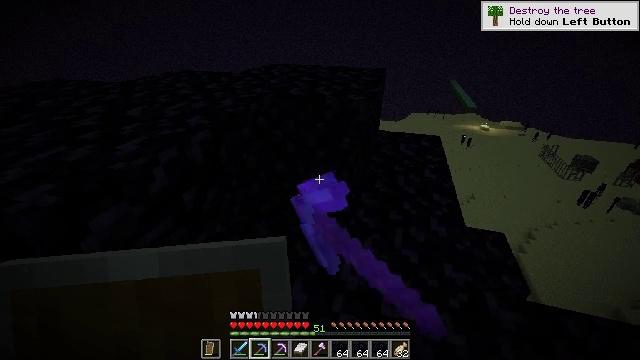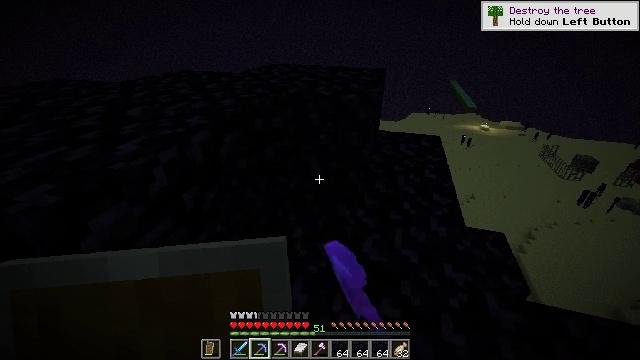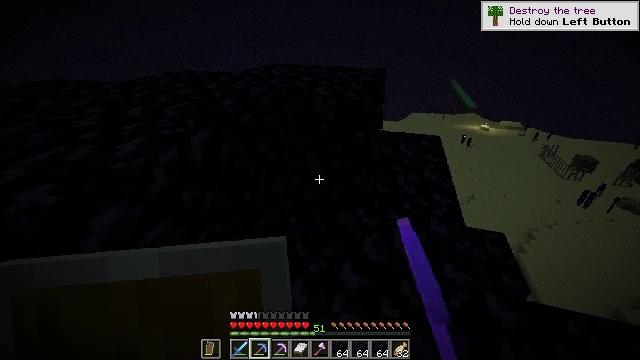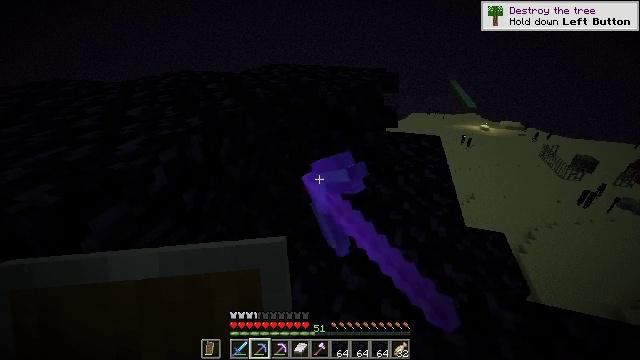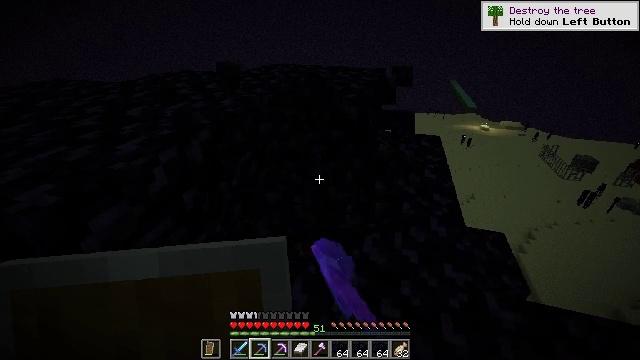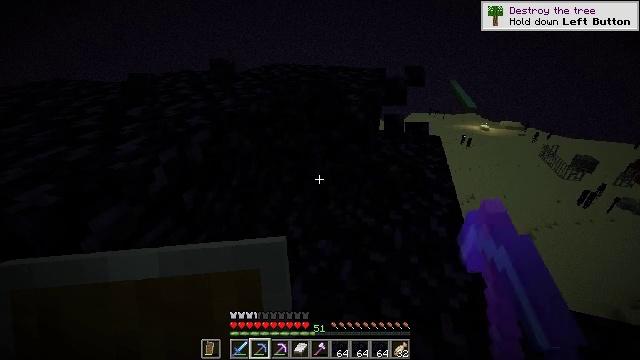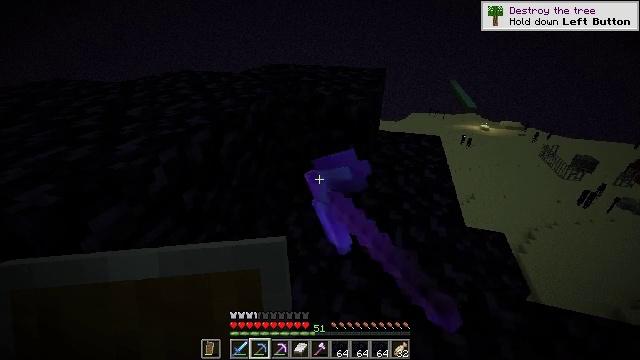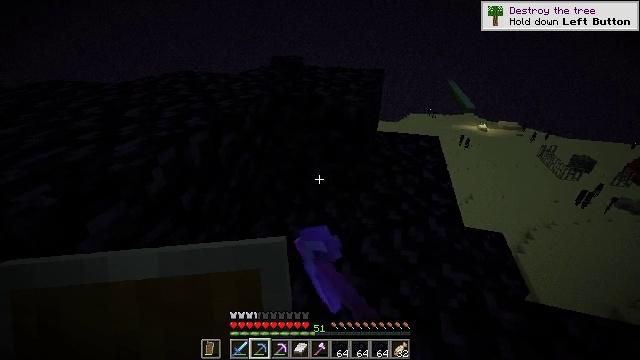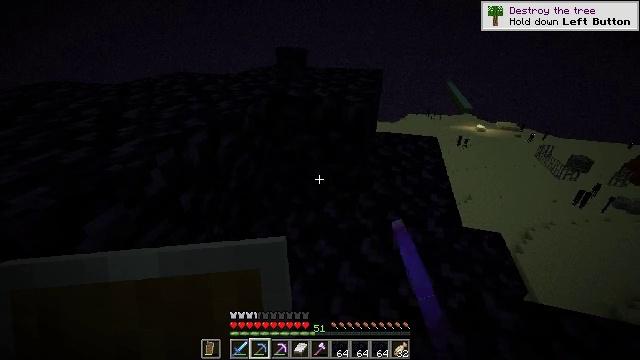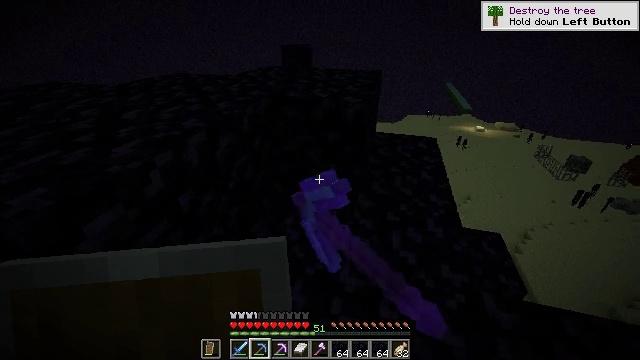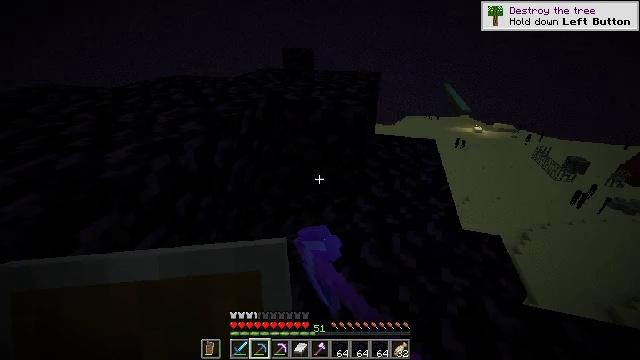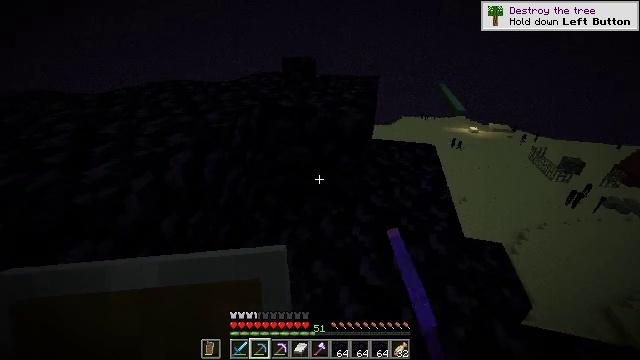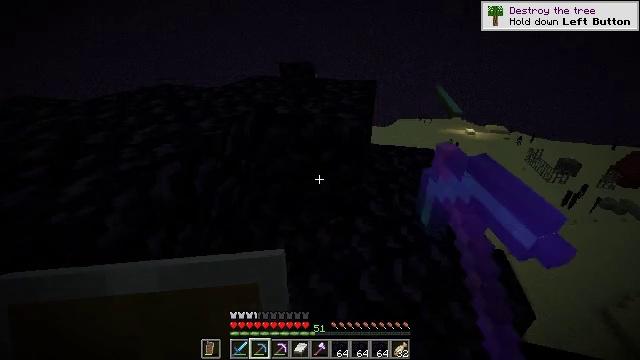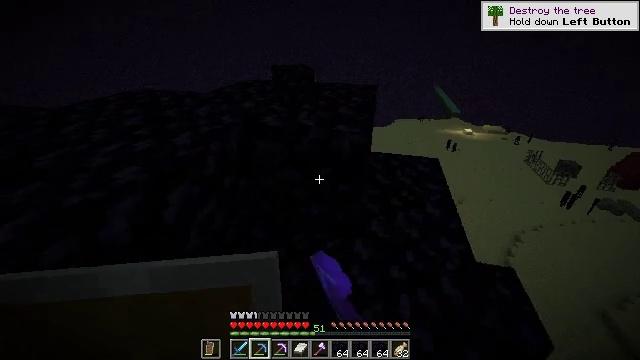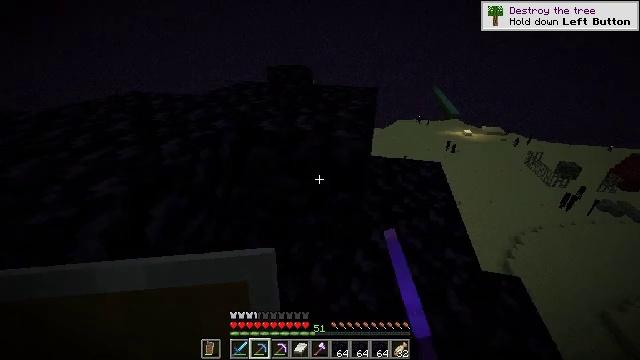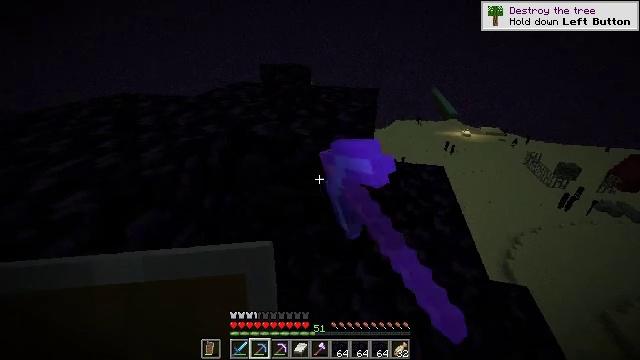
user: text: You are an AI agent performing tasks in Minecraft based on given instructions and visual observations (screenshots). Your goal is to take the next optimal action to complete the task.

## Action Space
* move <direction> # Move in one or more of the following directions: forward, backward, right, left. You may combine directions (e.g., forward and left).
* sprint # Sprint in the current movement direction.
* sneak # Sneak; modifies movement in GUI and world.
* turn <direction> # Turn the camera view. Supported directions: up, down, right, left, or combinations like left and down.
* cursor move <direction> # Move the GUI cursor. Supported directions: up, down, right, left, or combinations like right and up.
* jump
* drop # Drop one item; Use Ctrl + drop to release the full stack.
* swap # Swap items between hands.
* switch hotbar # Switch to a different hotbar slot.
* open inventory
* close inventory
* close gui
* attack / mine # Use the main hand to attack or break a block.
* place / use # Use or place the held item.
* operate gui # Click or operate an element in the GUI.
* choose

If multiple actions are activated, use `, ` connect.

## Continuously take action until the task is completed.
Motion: motion action
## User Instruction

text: Harvest obsidian for portal building.
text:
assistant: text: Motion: attack / mine
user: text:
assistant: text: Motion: attack / mine
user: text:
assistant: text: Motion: attack / mine
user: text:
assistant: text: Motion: attack / mine
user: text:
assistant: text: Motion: attack / mine
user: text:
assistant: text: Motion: attack / mine
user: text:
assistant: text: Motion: attack / mine
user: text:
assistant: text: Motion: attack / mine
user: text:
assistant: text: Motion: attack / mine
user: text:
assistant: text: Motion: move forward, attack / mine
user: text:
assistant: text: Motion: move forward, attack / mine
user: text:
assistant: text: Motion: move forward, attack / mine
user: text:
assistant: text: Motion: move forward, attack / mine
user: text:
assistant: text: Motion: move forward, attack / mine
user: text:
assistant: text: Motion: move forward, attack / mine
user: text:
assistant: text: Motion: move forward, attack / mine
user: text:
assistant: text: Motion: move forward, attack / mine
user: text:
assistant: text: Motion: attack / mine
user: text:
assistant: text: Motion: attack / mine
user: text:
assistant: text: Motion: attack / mine
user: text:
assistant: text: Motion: attack / mine
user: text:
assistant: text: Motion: attack / mine
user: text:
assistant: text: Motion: attack / mine
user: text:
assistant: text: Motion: attack / mine
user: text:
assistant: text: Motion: attack / mine
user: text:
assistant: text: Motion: attack / mine
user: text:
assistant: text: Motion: attack / mine
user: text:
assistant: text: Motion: attack / mine
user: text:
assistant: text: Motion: attack / mine
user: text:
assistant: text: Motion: attack / mine